Question: I am having an issue with my tab view controller. I have 3 sections and out of those two work well with the status bar. However the third does not. It does not push down the title and you can see the status bar below the top bar!
Any help would be awesome. Here is my delegate which I've tried tweaking to make this work - but nothing is working for me. Anyone else had this issue?
Here is an image of the problem:

And here is my delegate method:
'''
- (BOOL)application:(UIApplication *)application didFinishLaunchingWithOptions:(NSDictionary *)launchOptions
{
UITabBarController *tabBarController = (UITabBarController *)self.window.rootViewController;
[[UIApplication sharedApplication] setStatusBarStyle:UIStatusBarStyleDefault];
UINavigationController *navigationController = (UINavigationController *)[[tabBarController viewControllers] objectAtIndex:0];
TreasureLogViewController *treasureLogViewController = (TreasureLogViewController *)[[navigationController viewControllers] objectAtIndex:0];
treasureLogViewController.managedObjectContext = self.managedObjectContext;
navigationController = (UINavigationController *)[[tabBarController viewControllers] objectAtIndex:1];
LocationsViewController *locationsViewController = (LocationsViewController *)[[navigationController viewControllers] objectAtIndex:0];
locationsViewController.managedObjectContext = self.managedObjectContext;
MapViewController *mapViewController = (MapViewController *)[[tabBarController viewControllers] objectAtIndex:2];
mapViewController.managedObjectContext = self.managedObjectContext;
return YES;
}
'''
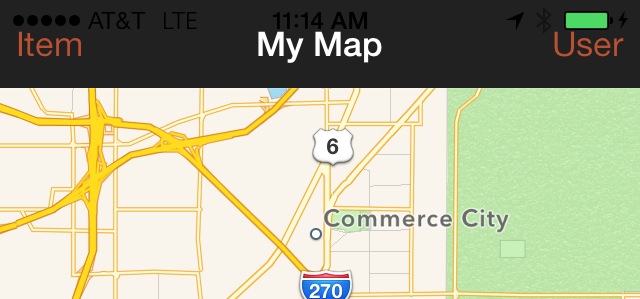
Answer: That's what you need:
<URL>.
Try 'navigationBar.translucent = NO;' (It is 'YES' by default)
From <URL>:
> New behavior on iOS 7. Default is YES. You may force an opaque
background by setting the property to NO. If the navigation bar has a
custom background image, the default is inferred from the alpha
values of the image--YES if it has any pixel with alpha < 1.0 If you
send setTranslucent:YES to a bar with an opaque custom background
image it will apply a system opacity less than 1.0 to the image. If
you send setTranslucent:NO to a bar with a translucent custom
background image it will provide an opaque background for the image
using the bar's barTintColor if defined, or black for UIBarStyleBlack
or white for UIBarStyleDefault if barTintColor is nil.
And finally, if either doesn't work look at <URL>